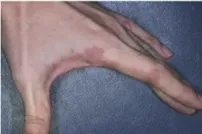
Clinical examination and Intraoral examination (A-F).
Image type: radiology (ultrasound)